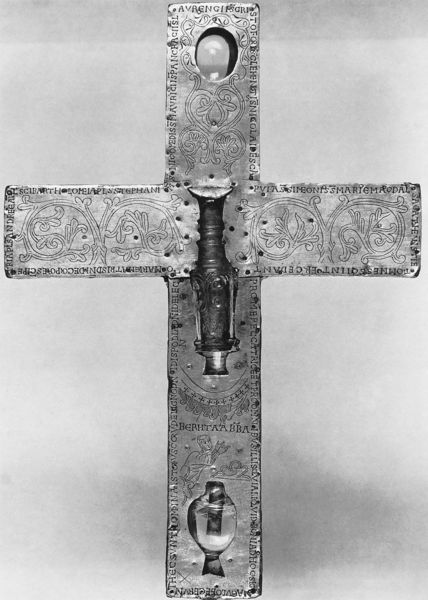
Titel: Reliquienkreuz aus Borghorst
Institution: Münster, Westfälisches Landesmuseum für Kunst und Kulturgeschichte
Schlagwörter: blätter, weiß, glas, grau, lampe, licht, mitte, schwarz, muster, ornament, silber, stein, figur, gold, leuchte, perle, ranken, skulptur, schrift, inschrift, dekor, ornamente, metall, plastik, foto, oben, birne, antike, kreuz, schwarzweiß, schwert, gravur, ranke, fisch, jesus, fresken, schlüssel, objekt, spiralen, spirale, reliquie, latein, reliquiar, gravuren, wei´0